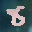
Label: 8